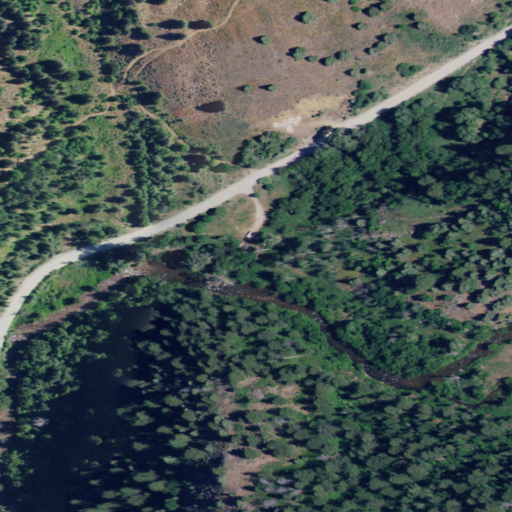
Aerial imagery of valley in Idaho named Hull Valley containing shrub, evergreen forest, deciduous forest, open development, and low intensity development